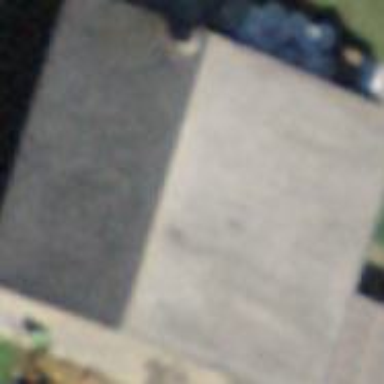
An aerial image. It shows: Barn.